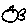
Label: fish